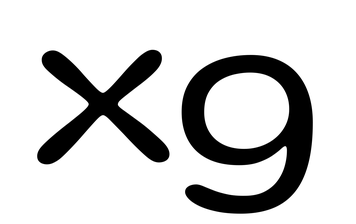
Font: Gluten_Light